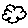
Label: cloud